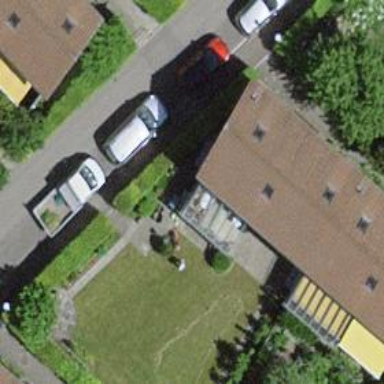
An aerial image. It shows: Terrace building.